Question: I'm reading a lecture slide in my data structures class for arrays, but there is something that sort of confused me.
The example is in an array called x, defined as follows:
1-dimensional array x = [a, b, c, d]
location(x[i]) = start + i

I'm not really understanding this, so could somebody explain this?
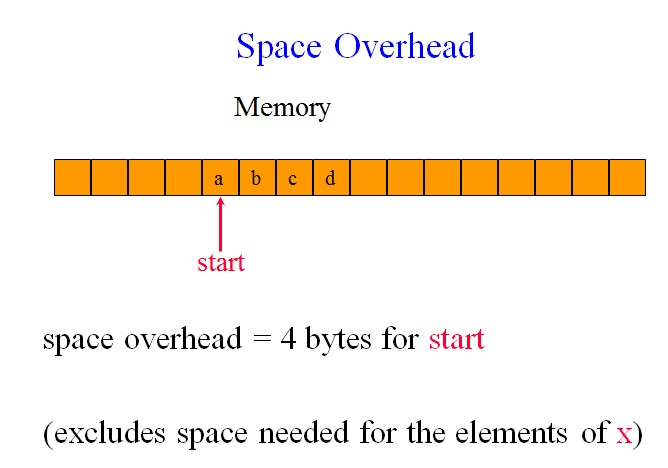
Answer: 'start' is a variable, which holds address to the array. Since a pointer in 32-bit system has 4 bytes, it will occupy these four bytes. So if you want 4-byte array, you will actually need 8 bytes of memory: 4 for the array and another 4 for pointer to the first element of this array.